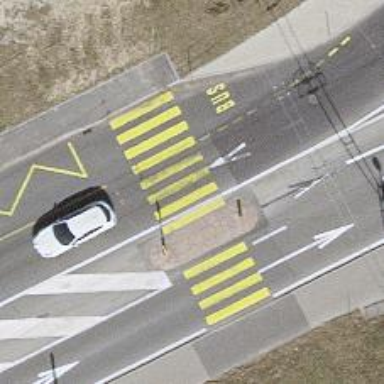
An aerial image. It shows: Zebra crossing on footway.